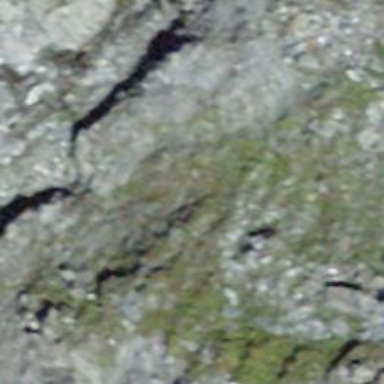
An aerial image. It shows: Natural cliff.